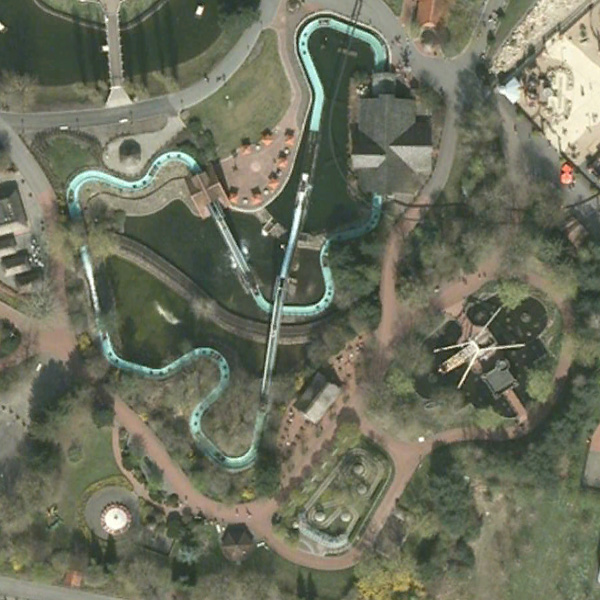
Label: Park